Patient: sex F, age 54
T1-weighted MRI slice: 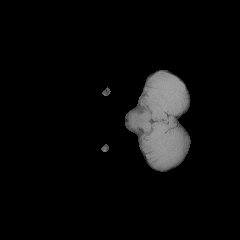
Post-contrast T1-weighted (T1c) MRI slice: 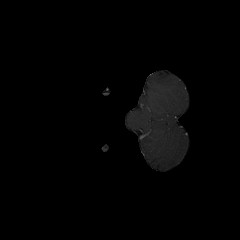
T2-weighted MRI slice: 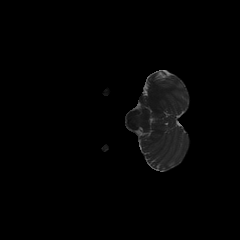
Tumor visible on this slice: no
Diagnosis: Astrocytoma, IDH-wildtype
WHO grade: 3